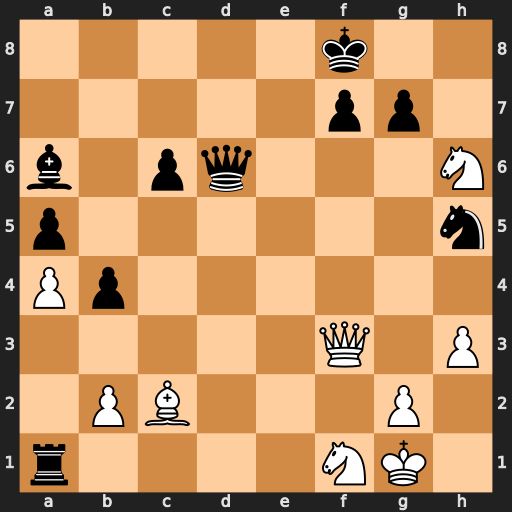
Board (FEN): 5k2/5pp1/b1pq3N/p6n/Pp6/5Q1P/1PB3P1/r4NK1
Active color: w
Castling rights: -
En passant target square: -
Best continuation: Qxf7#